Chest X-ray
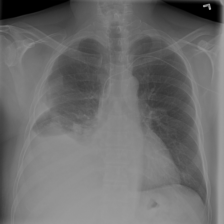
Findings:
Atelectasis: negative
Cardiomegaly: negative
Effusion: negative
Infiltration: negative
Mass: negative
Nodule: negative
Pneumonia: negative
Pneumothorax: negative
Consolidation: negative
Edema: negative
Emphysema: negative
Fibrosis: negative
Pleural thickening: negative
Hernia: negative